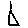
Label: triangle